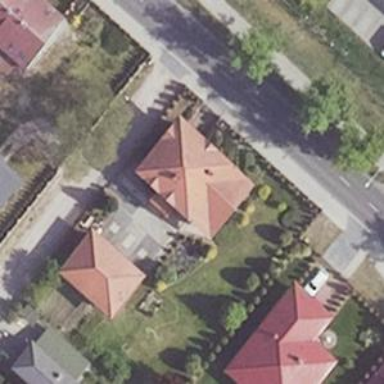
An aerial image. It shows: Residential building.